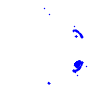
Particle: electron